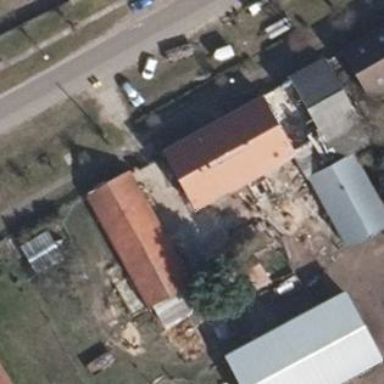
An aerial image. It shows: Detached building.